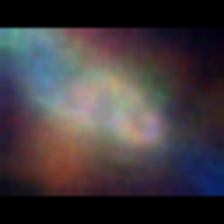
Taxon: Unknown_full_image
Group: Unknown